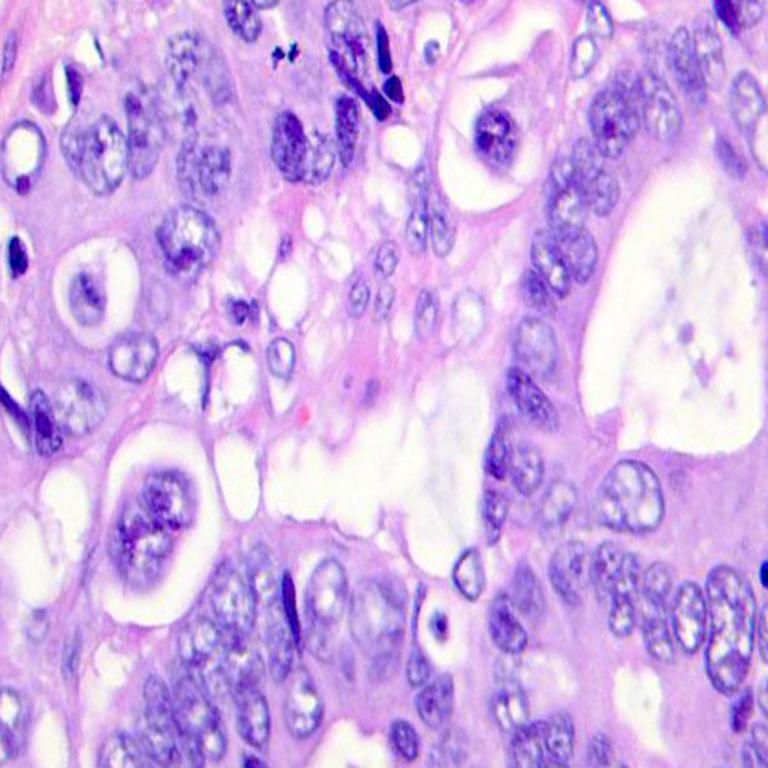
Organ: colon
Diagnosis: adenocarcinomas